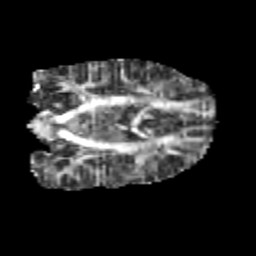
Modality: FA
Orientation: coronal
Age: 10
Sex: male
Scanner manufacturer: siemens
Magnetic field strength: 3 T
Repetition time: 3.8 s
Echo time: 0.07 s